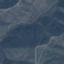
Land use / land cover: HerbaceousVegetation